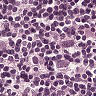
Metastatic tissue present: yes